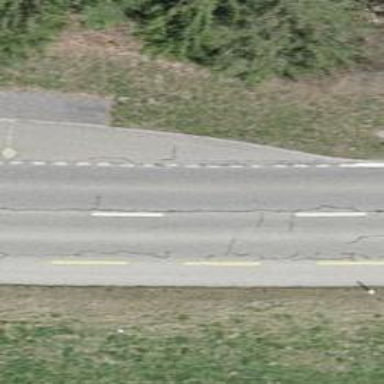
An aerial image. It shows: Secondary road with asphalt surface. It has designated cycle lane on the left side.